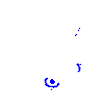
Particle: electron